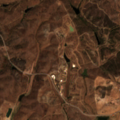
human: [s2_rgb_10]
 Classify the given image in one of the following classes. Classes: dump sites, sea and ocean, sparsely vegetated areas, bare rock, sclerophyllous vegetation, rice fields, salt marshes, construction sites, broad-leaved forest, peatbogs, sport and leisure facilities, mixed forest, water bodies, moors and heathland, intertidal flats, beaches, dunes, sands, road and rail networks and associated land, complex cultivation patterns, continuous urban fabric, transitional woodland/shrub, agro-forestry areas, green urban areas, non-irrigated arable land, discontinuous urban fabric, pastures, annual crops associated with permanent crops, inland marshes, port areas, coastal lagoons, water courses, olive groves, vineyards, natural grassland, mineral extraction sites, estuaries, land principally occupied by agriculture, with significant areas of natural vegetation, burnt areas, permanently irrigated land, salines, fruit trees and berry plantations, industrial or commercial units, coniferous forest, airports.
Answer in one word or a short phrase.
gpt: complex cultivation patterns, land principally occupied by agriculture, with significant areas of natural vegetation, sclerophyllous vegetation, transitional woodland/shrub